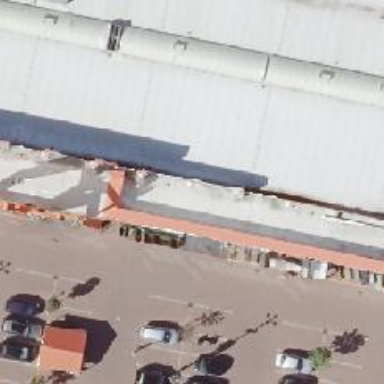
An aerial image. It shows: Bakery.